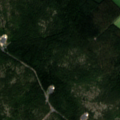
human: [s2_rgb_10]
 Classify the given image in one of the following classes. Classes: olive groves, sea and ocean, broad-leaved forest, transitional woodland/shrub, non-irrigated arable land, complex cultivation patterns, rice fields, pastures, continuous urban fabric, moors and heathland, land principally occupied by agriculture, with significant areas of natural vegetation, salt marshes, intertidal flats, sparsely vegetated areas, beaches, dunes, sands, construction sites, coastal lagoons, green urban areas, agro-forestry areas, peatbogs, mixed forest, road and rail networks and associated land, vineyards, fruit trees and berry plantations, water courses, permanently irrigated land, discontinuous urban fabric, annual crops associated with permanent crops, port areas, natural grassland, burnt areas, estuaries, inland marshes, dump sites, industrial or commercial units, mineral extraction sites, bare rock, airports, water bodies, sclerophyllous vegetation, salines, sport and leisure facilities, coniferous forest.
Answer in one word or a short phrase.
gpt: non-irrigated arable land, coniferous forest, mixed forest